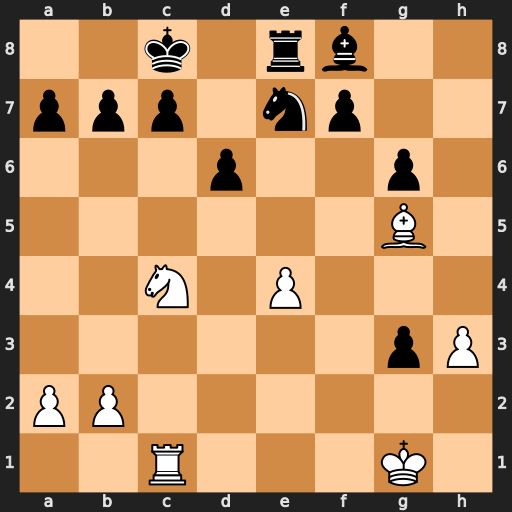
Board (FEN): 2k1rb2/ppp1np2/3p2p1/6B1/2N1P3/6pP/PP6/2R3K1
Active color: w
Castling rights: -
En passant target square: -
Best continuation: Nxd6+ Kd7 Nxe8